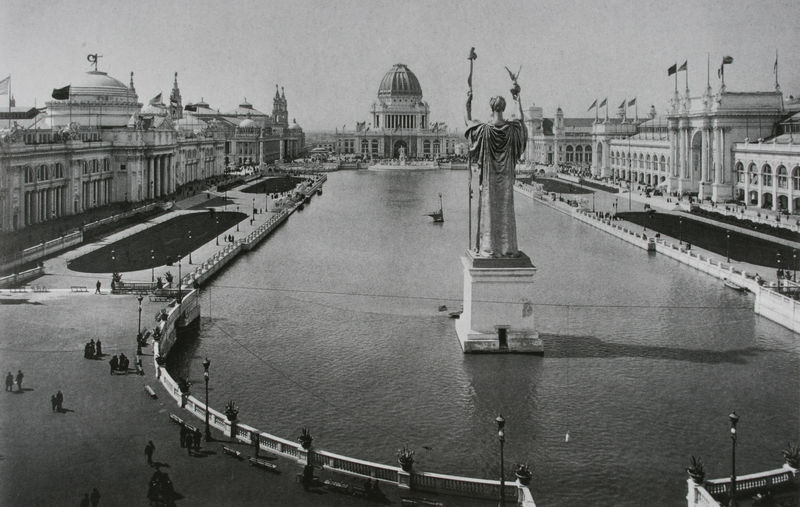
Titel: Court of Honor
Standort: Chicago
Institution: World's Columbian Exposition
Schlagwörter: himmel, mann, schatten, vogel, wasser, weiß, fluss, menschen, see, stadt, teich, ufer, fenster, frau, grau, lampe, lampen, laterne, laternen, licht, männer, schwarz, säule, säulen, tür, anlage, gebäude, gras, haus, park, rasen, weg, wiese, leute, architektur, falten, leinen, sockel, stehen, wind, brüstung, gehen, kanal, kirche, wiesen, klassizismus, spitzen, pflanzen, boot, boote, brunnen, garten, skulptur, statue, balkon, sommer, wellen, ansicht, bogen, fahnen, fassade, fassaden, ort, passanten, stab, fahne, flagge, dächer, spazieren, amerika, platz, besucher, hafen, kai, kaimauer, kuppel, promenade, pier, treppe, hotel, symmetrie, geländer, plastik, podest, frühling, foto, fotografie, photographie, bögen, eingang, kuppeln, türme, palast, balustrade, dom, spaziergang, himmeö, denkmal, schwarz weiss, topografie, göttin, flanieren, photo, portal, christus, portikus, antik, repräsentation, beete, achse, macht, flaggen, spaziergänger, weltausstellung, wasserbecken, antikisch, monument, mittelrisalit, attika, drähte, kolonnaden, kolossal, regierung, flaneur, flaneure, kupel, bewohner, petersburg, regierungsgebäude, basin, sozialismus, washington, umgeben, exposition universelle, chicago, beflaggung, hauptachse, kolossalstatue, mickymouse, pantheon stadt, piazza navona, promenieren, prtikus, wasserbasin